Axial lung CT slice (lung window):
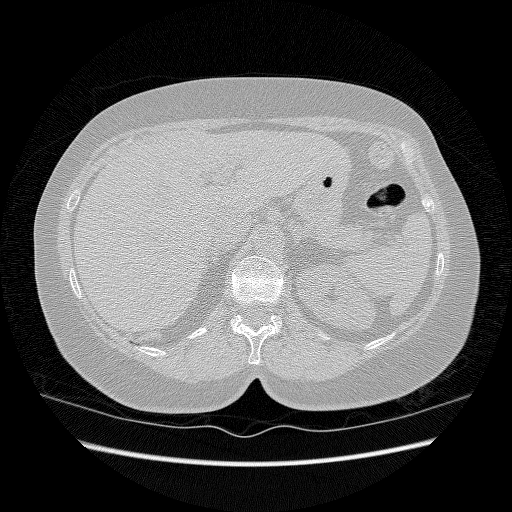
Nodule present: no